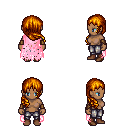
a pixel art fantasy rpg character, female body template, human, dark skin, pink tattered cape, metal pants, dark blonde right-swept hairstyle, leather bracers, brown shoes, four views (front, back, left, right), 2x2 character sprite sheet, small pixel art, hard edges, no anti-aliasing